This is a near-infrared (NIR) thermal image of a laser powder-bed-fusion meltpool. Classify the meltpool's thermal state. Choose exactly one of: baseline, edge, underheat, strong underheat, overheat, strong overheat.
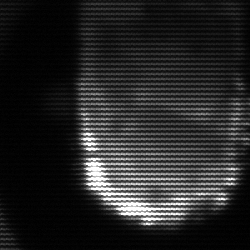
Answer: baseline